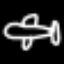
Label: airplane